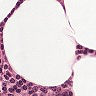
Metastatic tissue present: no